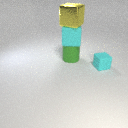
large cyan rubber cube above large green rubber cylinder